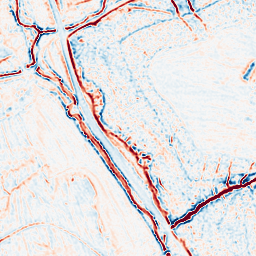
Category: multiscale
Decomposition family: log
Decomposition parameters: sigma: 1
Upsampling method: bilinear
Upsampling parameters: scale: 2
Upsampling scale: 2